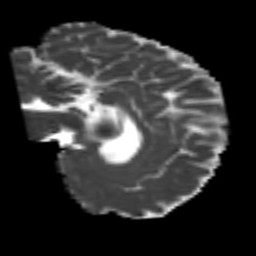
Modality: MD
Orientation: sagittal
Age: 50
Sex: male
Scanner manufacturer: siemens
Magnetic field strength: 3 T
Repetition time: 4.999 s
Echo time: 0.07946 s